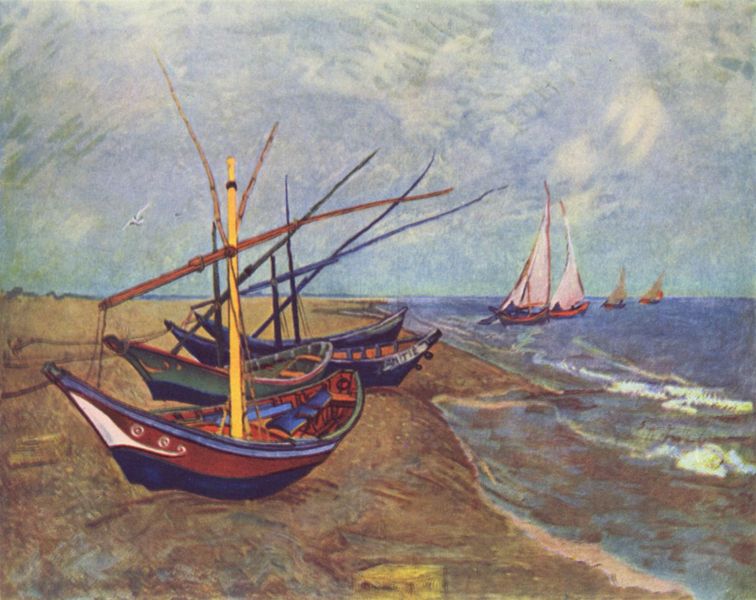
Titel: Fischerboote am Strand von Saintes-Maries
Künstler: Vincent van Gogh
Standort: Amsterdam
Institution: Van Gogh Museum
Schlagwörter: blau, dunkel, gemälde, himmel, meer, schatten, vogel, wasser, weiß, wolken, gelb, grün, landschaft, ocker, sand, see, ufer, braun, bunt, frankreich, grau, hell, holz, licht, schwarz, rot, beige, öl, horizont, natur, vögel, wind, land, boot, boote, ruder, gischt, küste, schiff, schiffe, segel, segelboot, segelschiffe, strand, wellen, mast, segelschiff, van gogh, bank, masten, gicht, möwe, turner, wogen, japanisch, bucht, segelboote, vier, gogh, fischerboote, seil, möve, kiste, sky, boat, landscape, sea, acht, boats, meerschaum, vincent, mittelmeer, calm, fishing, peace, still, sant, japanismus, uger